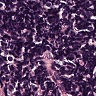
Metastatic tissue present: no